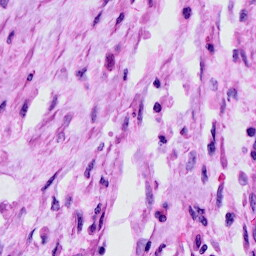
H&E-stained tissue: Cervix